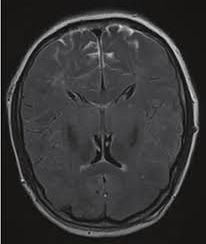
Label: notumor